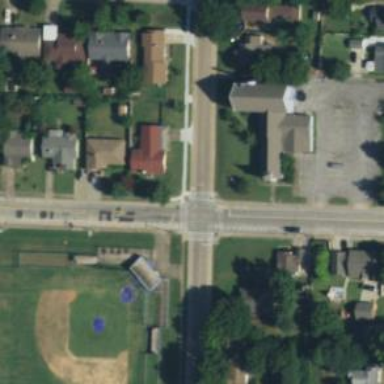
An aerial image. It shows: Road with stop sign.